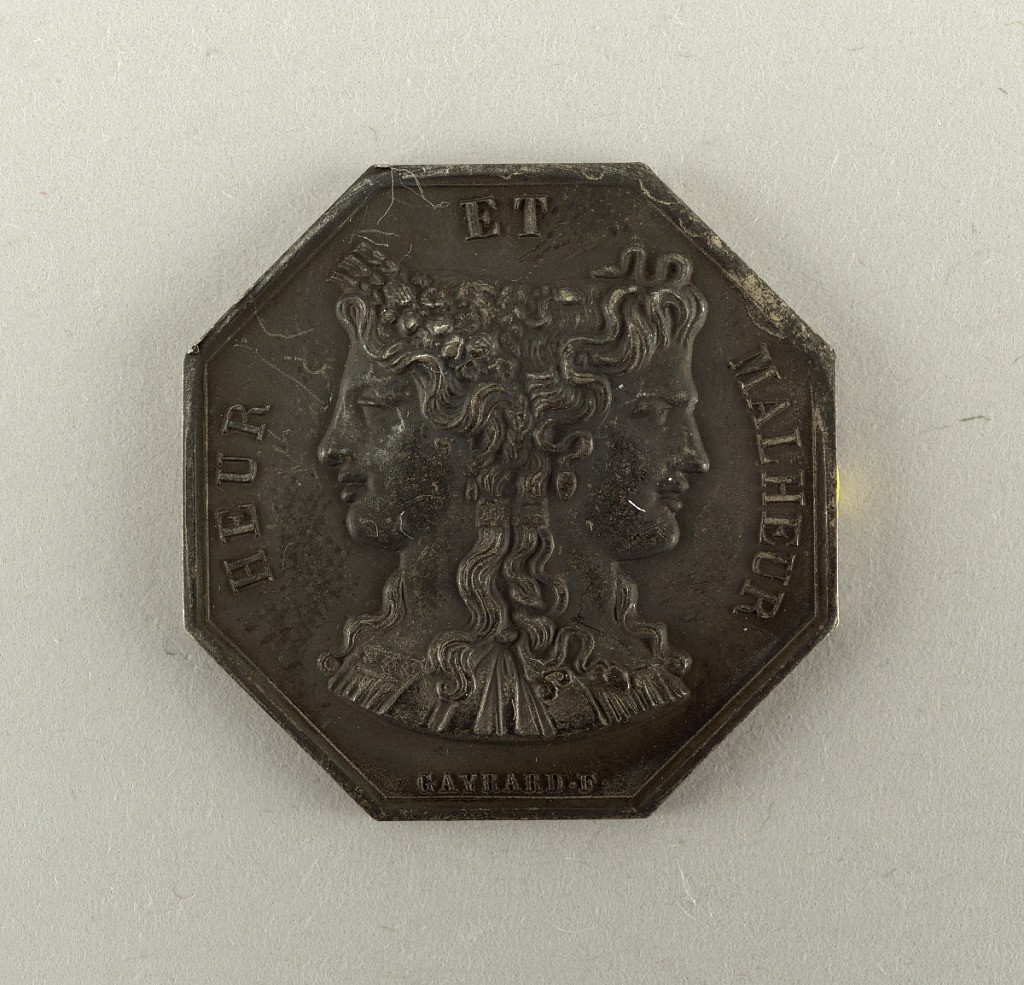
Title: Heur et Malheur (Happiness and Woe)
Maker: Raymond Gayrard, French, 1777 - 1858
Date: early 19th century
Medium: Cast silver
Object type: Token
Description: Octagonal gambling token. Obverse shows the double bust of young Janus. Inscription: HEUR ET MALHEUR (happiness and woe) / GAYRARD-F. Reverse shows a kneeling farmer.